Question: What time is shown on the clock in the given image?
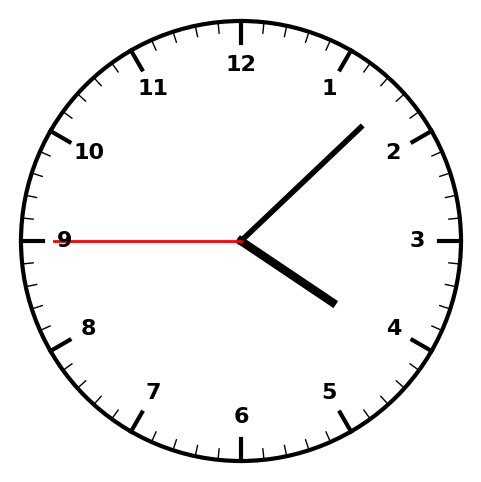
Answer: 04:07:45